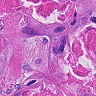
Metastatic tissue present: yes